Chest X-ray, PA view. Patient: 49 years old, sex M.
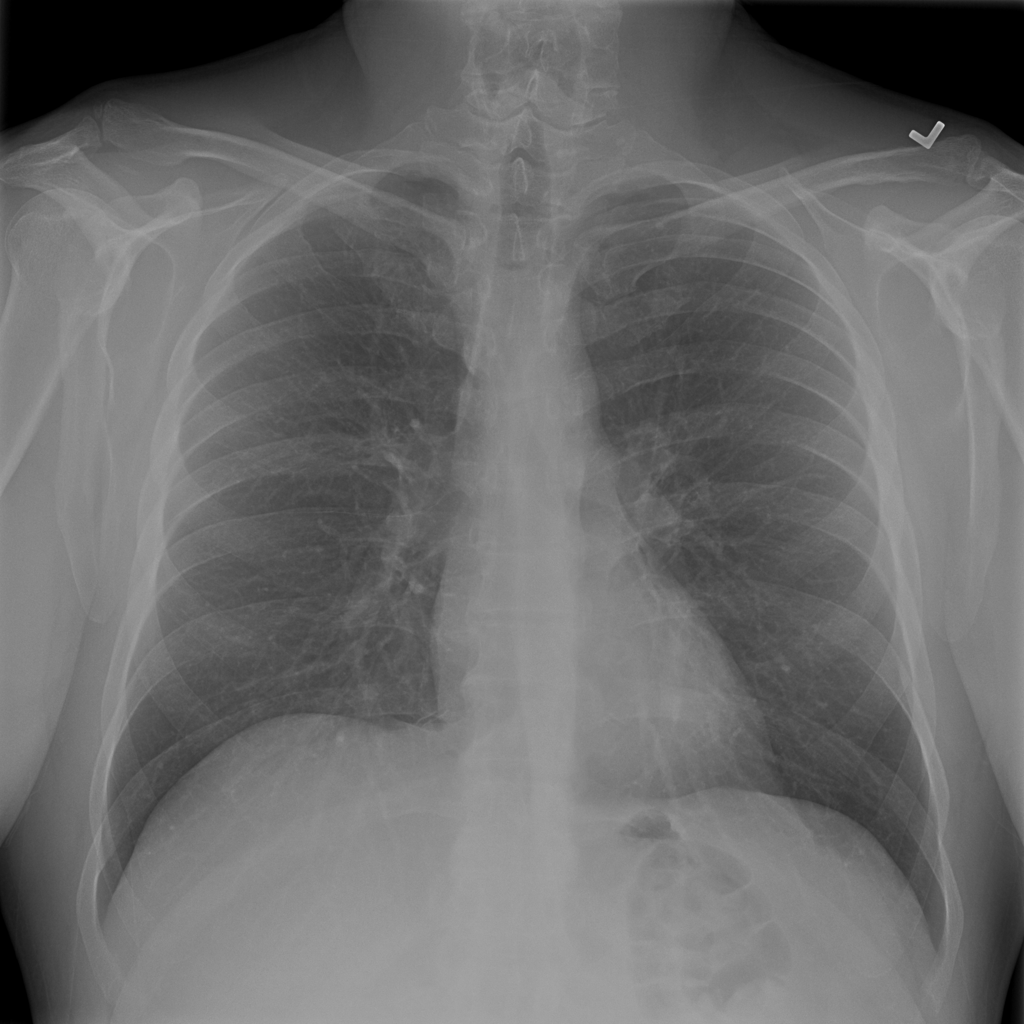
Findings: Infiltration